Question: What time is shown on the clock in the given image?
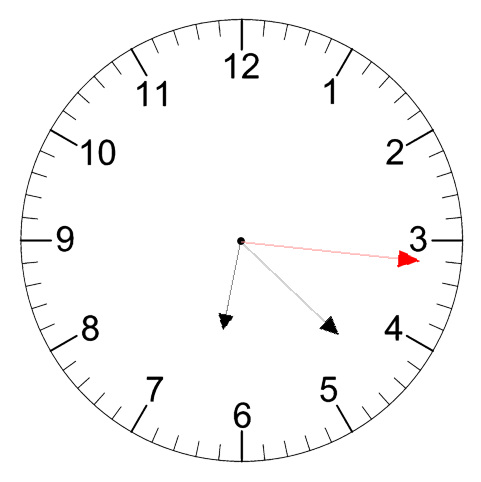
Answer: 06:22:16